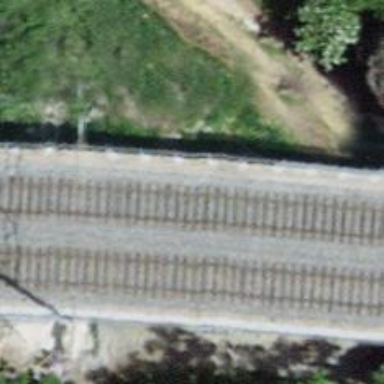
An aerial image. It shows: Bridge over electrified railway with contact lines.